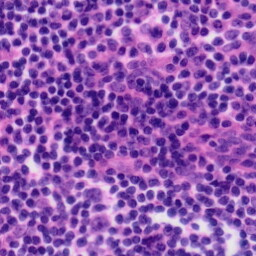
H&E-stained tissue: Tonsil